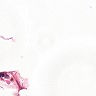
Metastatic tissue present: no